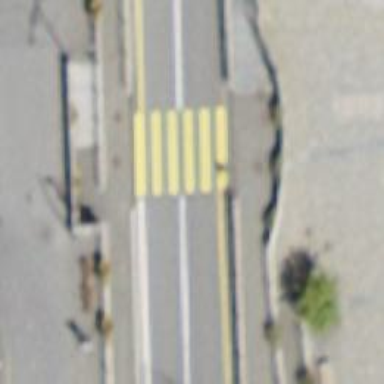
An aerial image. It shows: Set of steps on the road.